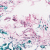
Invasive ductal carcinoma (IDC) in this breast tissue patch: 0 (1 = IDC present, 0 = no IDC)